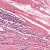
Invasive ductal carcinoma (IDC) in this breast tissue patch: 1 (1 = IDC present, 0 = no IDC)